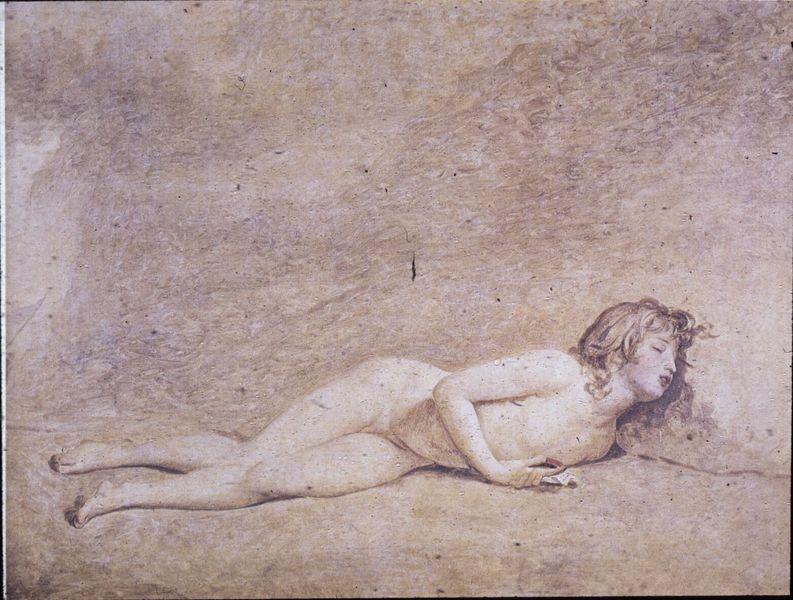
Titel: La mort de Bara, Der Tod des Bara
Künstler: Jacques Louis David
Standort: Avignon
Institution: Musée Calvet
Schlagwörter: akt, gemälde, hand, haut, kopf, körper, nackt, schatten, schlaf, weiß, aquarell, mädchen, ocker, sand, braun, brust, ellbogen, finger, frankreich, frau, frisur, grau, haar, hell, hintergrund, kreide, licht, mund, nacht, nase, raum, skizze, stützen, zeichnung, blick, beige, jung, wand, arm, augen, blass, gesicht, mensch, steine, tod, tot, hals, hände, erde, boden, figur, haare, kind, blässe, kinn, lippen, locke, locken, rosa, schön, zart, beine, bein, brüste, füße, papier, liegen, schlafend, schlafende, haltung, studie, leere, mauer, grafik, graphik, lila, violett, monochrom, linien, grisaille, sepia, romantik, jugendstil, weiblich, realistisch, bett, bauch, glatt, nackte, junge, knie, liegend, scham, fein, lider, striche, blut, knabe, fuss, linie, kohle, becken, liegende, schraffur, radierung, revolution, strich, verletzt, bleistift, schritt, jüngling, androgyn, ausgestreckt, sterben, brief, hüfte, leid, leiden, schmerz, muschel, märtyrer, verkrampft, leigend, verdreht, schwebend, rötel, amorph, französische revolution, anmut, vorzeichnung, ben, aktstudie, pastelle, schrit, röthel, leidend, nichts, gespielin, erwachen, stirbt, bein fehler, falsch eingehenkt, untere hälfte, zartfarben, lünglin, bara, bmfkbmfdkmbkb, ngngngn, pafael, arnme